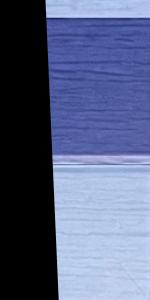
Label: Empty